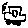
Label: car